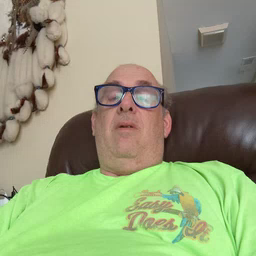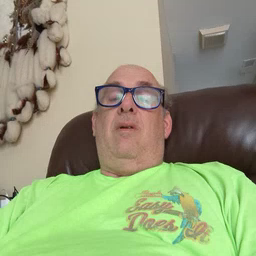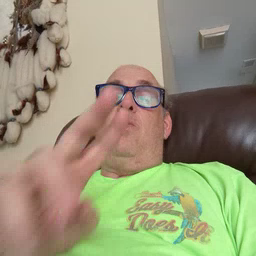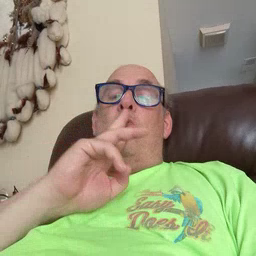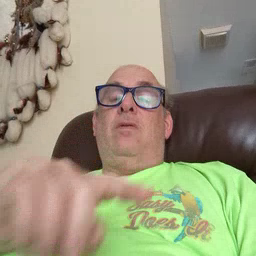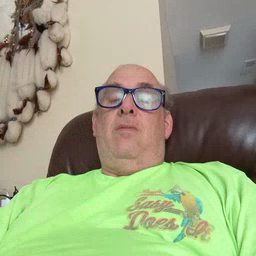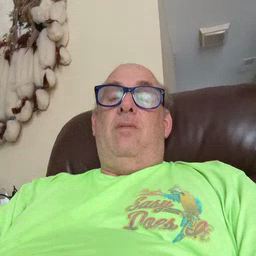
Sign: water